Question: I made this plot with the following code:
'''
A %>%
drop_na(Roadgroup) %>%
drop_na(L.Share) %>%
filter(L.Share != "#DIV/0!") %>%
ggplot(aes(x=LP.share, y=L.Share, colour=Ward)) +
geom_point()
'''

How would I go about making the y axis labels match the format of the x axis? (with both 2 decimal places, and less densely cluttered)
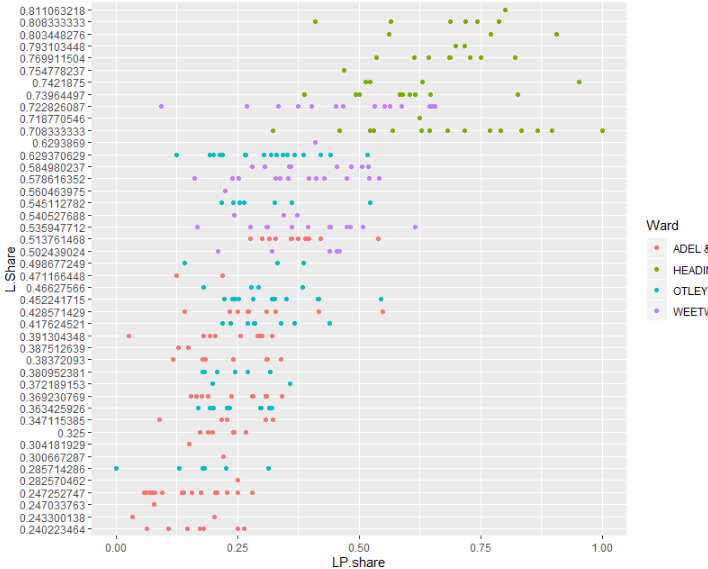
Answer: You can specify this with a function inside 'scale_y_continuous' with the 'breaks' argument:
'''
A %>%
drop_na(Roadgroup) %>%
drop_na(L.Share) %>%
filter(L.Share != "#DIV/0!") %>%
ggplot(aes(x=LP.share, y=L.Share, colour=Ward)) +
geom_point() +
scale_y_continuous(breaks = function(y) seq(floor(min(y, digits = 1)),
ceiling(max(y, digits = 1)),
by = 0.05))
'''
You may need to modify my 'function(y)' here to fit your needs (by changing 'digits', and 'by'). However, if 'A$L.Share' is a factor, you will need to convert this to a numeric in order for 'scale_y_continuous' to work properly.